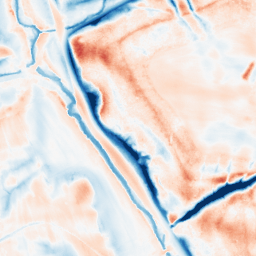
Category: trend_removal
Decomposition family: local_polynomial
Decomposition parameters: window_size: 31
degree: 1
Upsampling method: sinc_hamming
Upsampling parameters: scale: 8
kernel_size: 16
Upsampling scale: 8